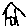
Label: house